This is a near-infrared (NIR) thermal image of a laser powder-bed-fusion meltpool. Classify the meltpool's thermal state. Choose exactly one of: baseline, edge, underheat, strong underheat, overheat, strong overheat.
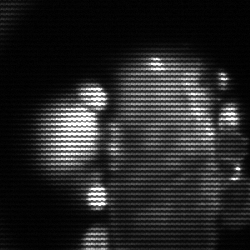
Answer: strong underheat